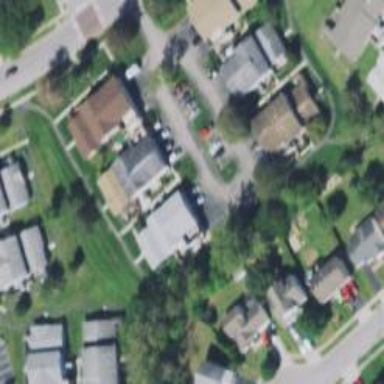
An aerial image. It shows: Residential road.